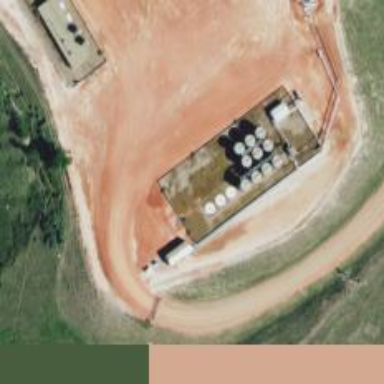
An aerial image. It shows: Storage tank that is man-made.